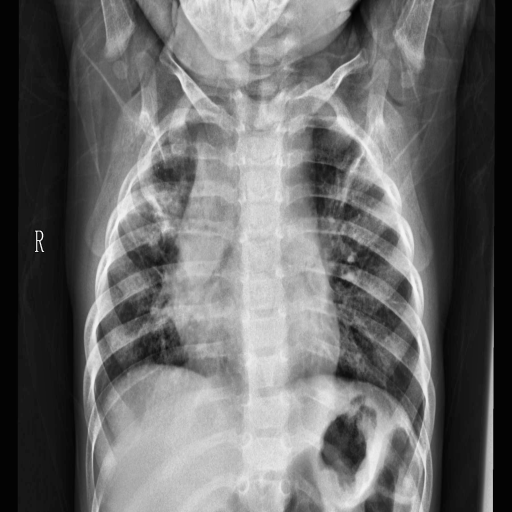
Finding: PNEUMONIA